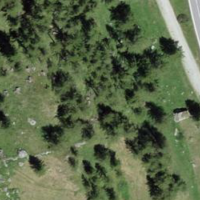
EUNIS habitat code: 26
Species observed at this site:
Aculepeira ceropegia
Echium vulgare
Parnassius apollo